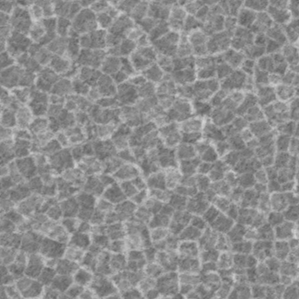
Label: frost